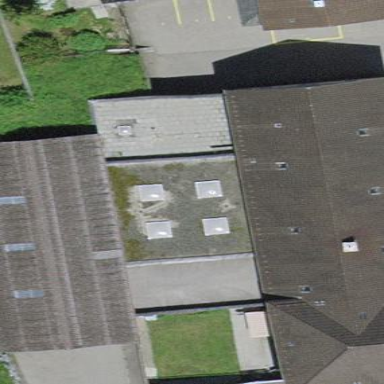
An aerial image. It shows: Commercial building.